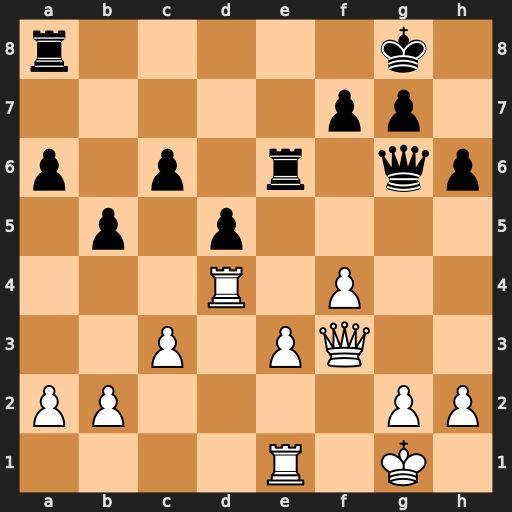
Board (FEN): r5k1/5pp1/p1p1r1qp/1p1p4/3R1P2/2P1PQ2/PP4PP/4R1K1
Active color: w
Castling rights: -
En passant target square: -
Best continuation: f5 Qf6 fxe6 Qxf3 gxf3